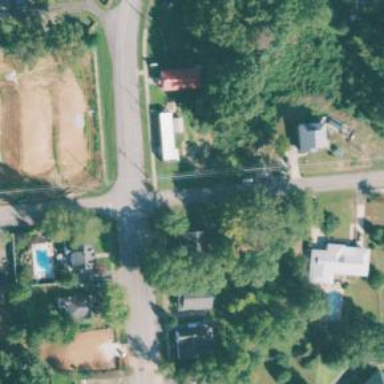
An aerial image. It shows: Asphalt road in residential area.